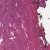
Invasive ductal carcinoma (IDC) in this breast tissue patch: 0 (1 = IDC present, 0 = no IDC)